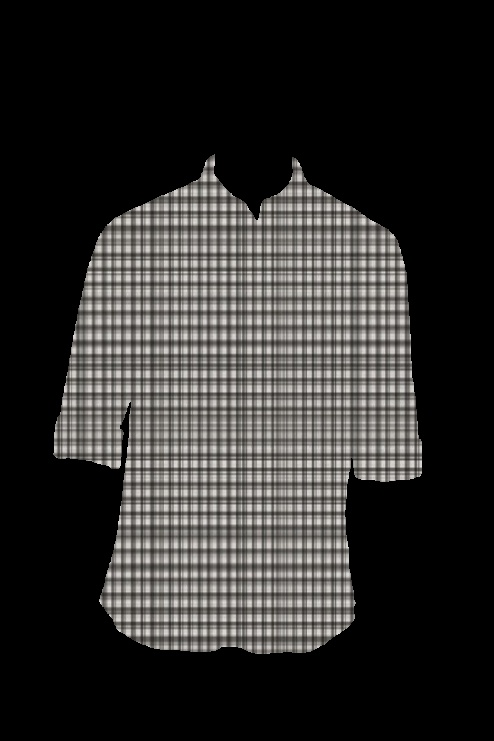
black white check shirt